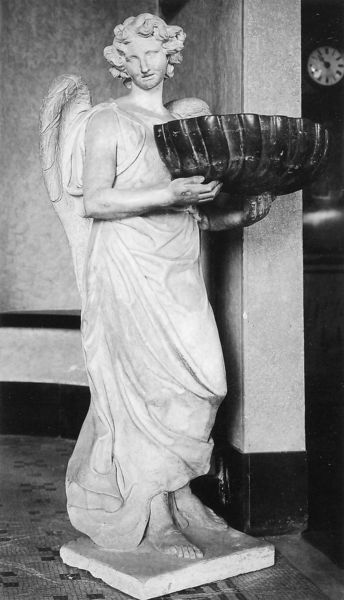
Titel: Engel mit Weihwasserbecken, links
Künstler: Orfeo Boselli
Standort: Rom, S. Maria della Mercede (EU - I - Latium)
Schlagwörter: flügel, mann, weiß, frau, hell, marmor, mund, nase, raum, schwarz, tür, blick, wand, augen, falten, halten, schale, schüssel, sockel, stein, tragen, hände, boden, figur, gewand, haare, stehend, innen, klassizismus, locken, schulter, engel, skulptur, statue, füße, uhr, faltenwurf, kontrapost, plastik, foto, fotografie, nische, gefäß, fuss, barfuß, fliesen, schwarzweiß, mosaik, muschel, gips, wanduhr, zifferblatt, tragend, überbringer, nackte füße